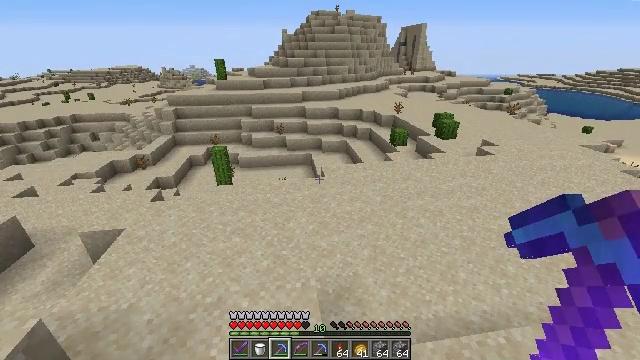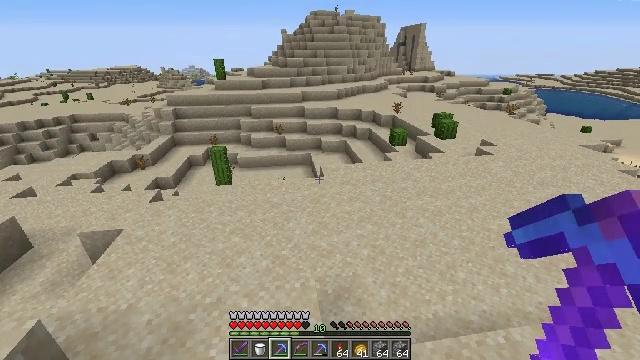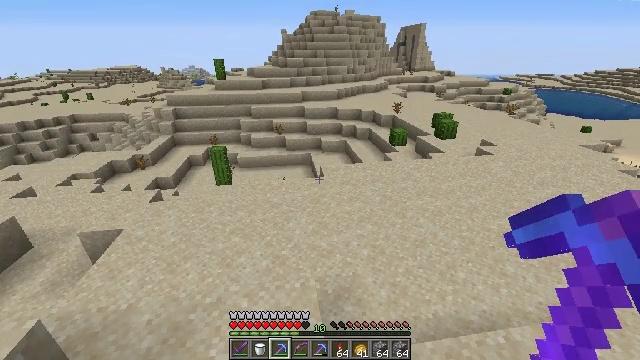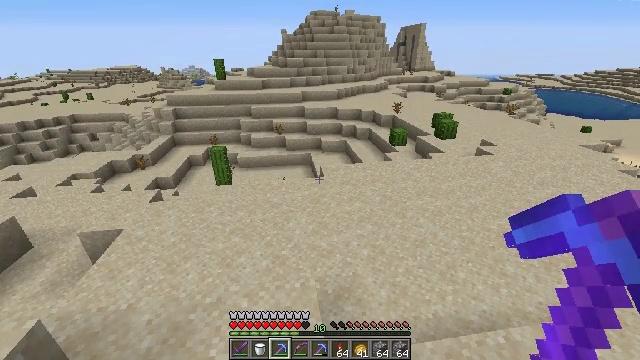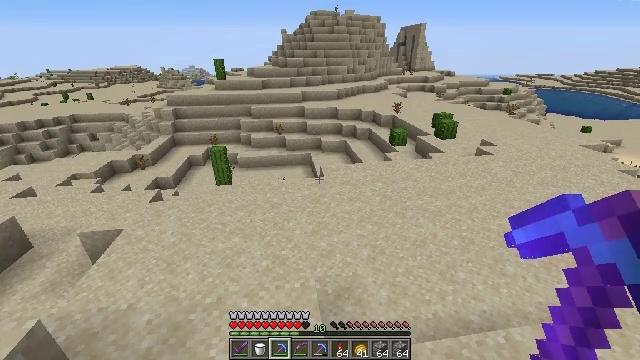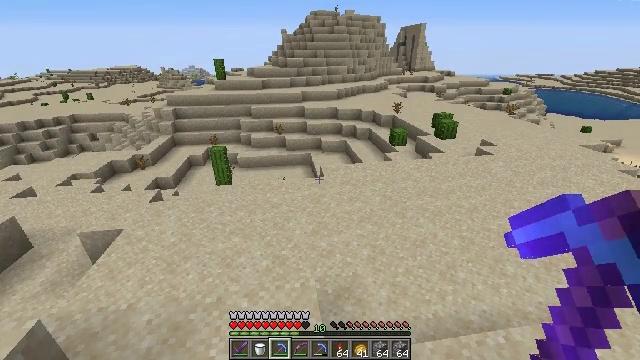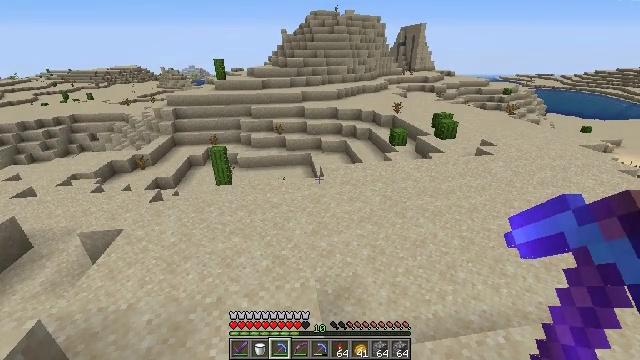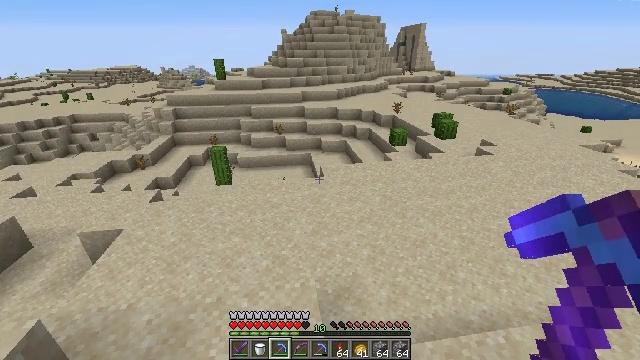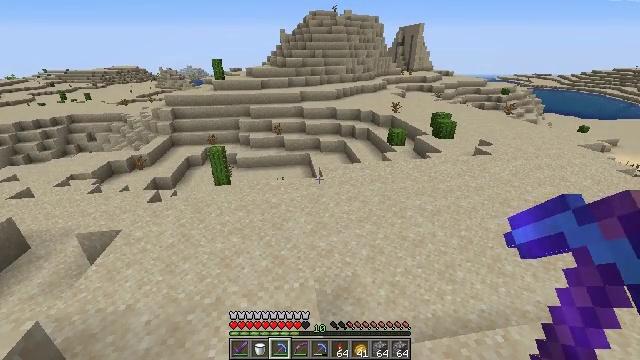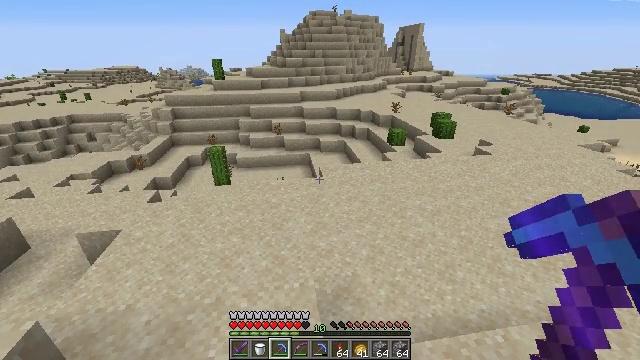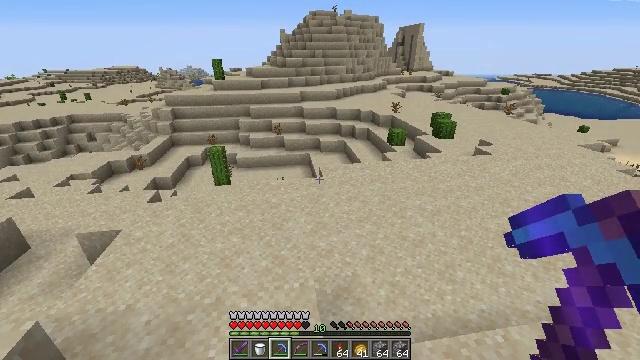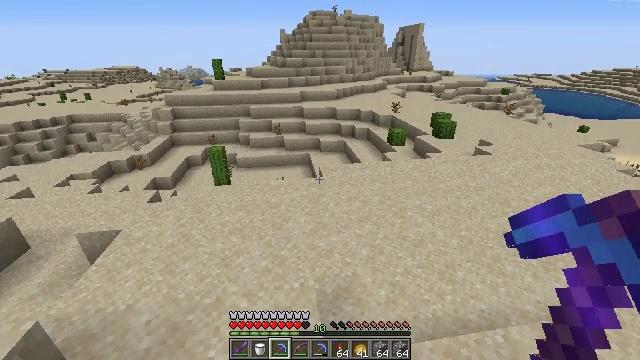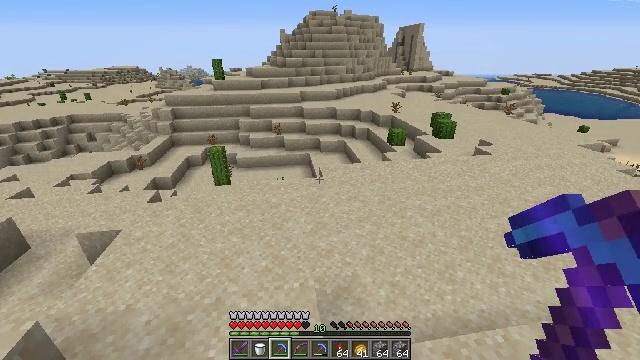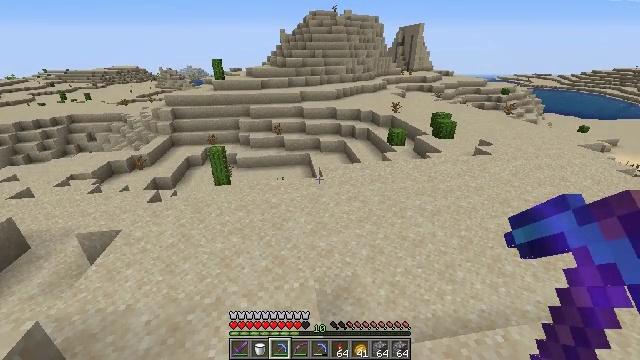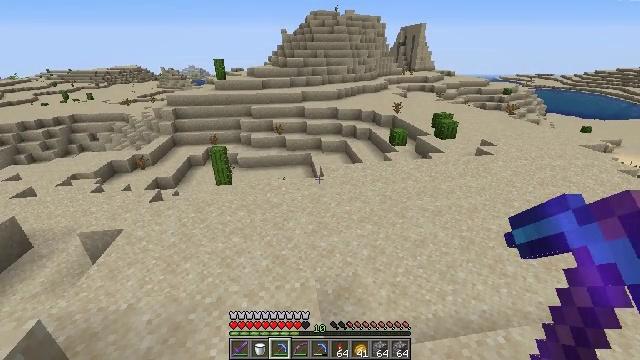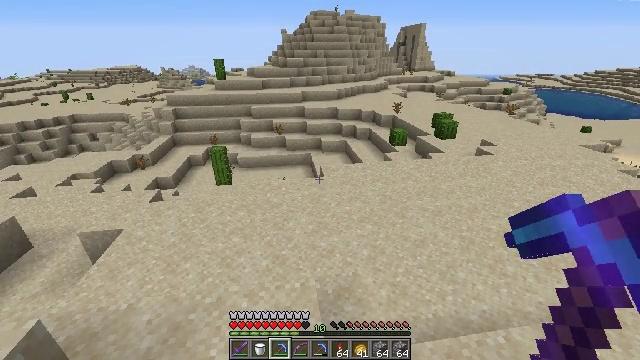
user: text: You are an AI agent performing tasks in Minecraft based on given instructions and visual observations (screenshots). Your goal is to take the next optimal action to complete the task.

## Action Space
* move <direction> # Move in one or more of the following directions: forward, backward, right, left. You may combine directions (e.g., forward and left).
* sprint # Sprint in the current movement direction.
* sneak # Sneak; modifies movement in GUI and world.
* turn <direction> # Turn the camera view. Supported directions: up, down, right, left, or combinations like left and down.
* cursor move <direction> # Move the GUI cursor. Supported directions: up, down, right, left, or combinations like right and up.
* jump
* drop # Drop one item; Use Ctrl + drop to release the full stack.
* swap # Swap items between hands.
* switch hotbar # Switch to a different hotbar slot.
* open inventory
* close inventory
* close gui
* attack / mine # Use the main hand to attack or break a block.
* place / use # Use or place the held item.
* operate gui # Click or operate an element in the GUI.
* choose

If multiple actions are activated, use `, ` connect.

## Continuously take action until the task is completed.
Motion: motion action
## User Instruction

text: Collect a hay block for crafting.
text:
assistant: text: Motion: no_op
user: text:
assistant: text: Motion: no_op
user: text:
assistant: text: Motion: no_op
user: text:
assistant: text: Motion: no_op
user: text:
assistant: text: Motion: no_op
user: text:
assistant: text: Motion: no_op
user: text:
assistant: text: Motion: no_op
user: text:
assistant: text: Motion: no_op
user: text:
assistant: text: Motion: no_op
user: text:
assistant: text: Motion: no_op
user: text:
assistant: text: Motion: no_op
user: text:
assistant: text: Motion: no_op
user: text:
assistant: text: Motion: no_op
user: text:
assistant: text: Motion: no_op
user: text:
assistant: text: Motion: no_op
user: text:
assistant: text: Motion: no_op
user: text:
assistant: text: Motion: no_op
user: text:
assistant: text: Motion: no_op
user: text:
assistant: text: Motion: no_op
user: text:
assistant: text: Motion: no_op
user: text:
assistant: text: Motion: no_op
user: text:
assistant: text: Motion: no_op
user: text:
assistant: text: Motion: no_op
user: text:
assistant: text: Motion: no_op
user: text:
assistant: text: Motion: turn left
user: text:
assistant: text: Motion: turn left
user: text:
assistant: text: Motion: turn left
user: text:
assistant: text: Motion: turn left
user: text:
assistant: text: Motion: no_op
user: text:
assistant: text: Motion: no_op